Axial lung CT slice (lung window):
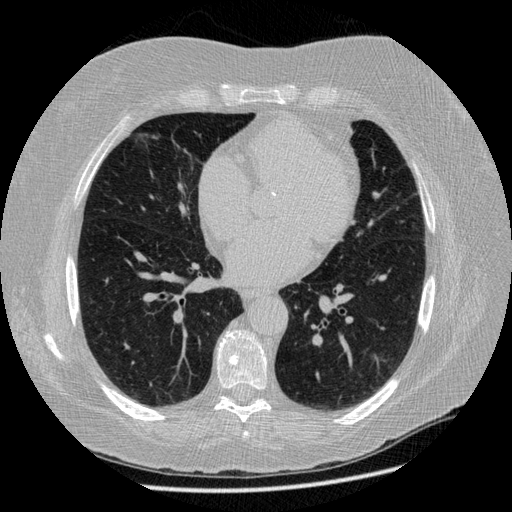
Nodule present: no